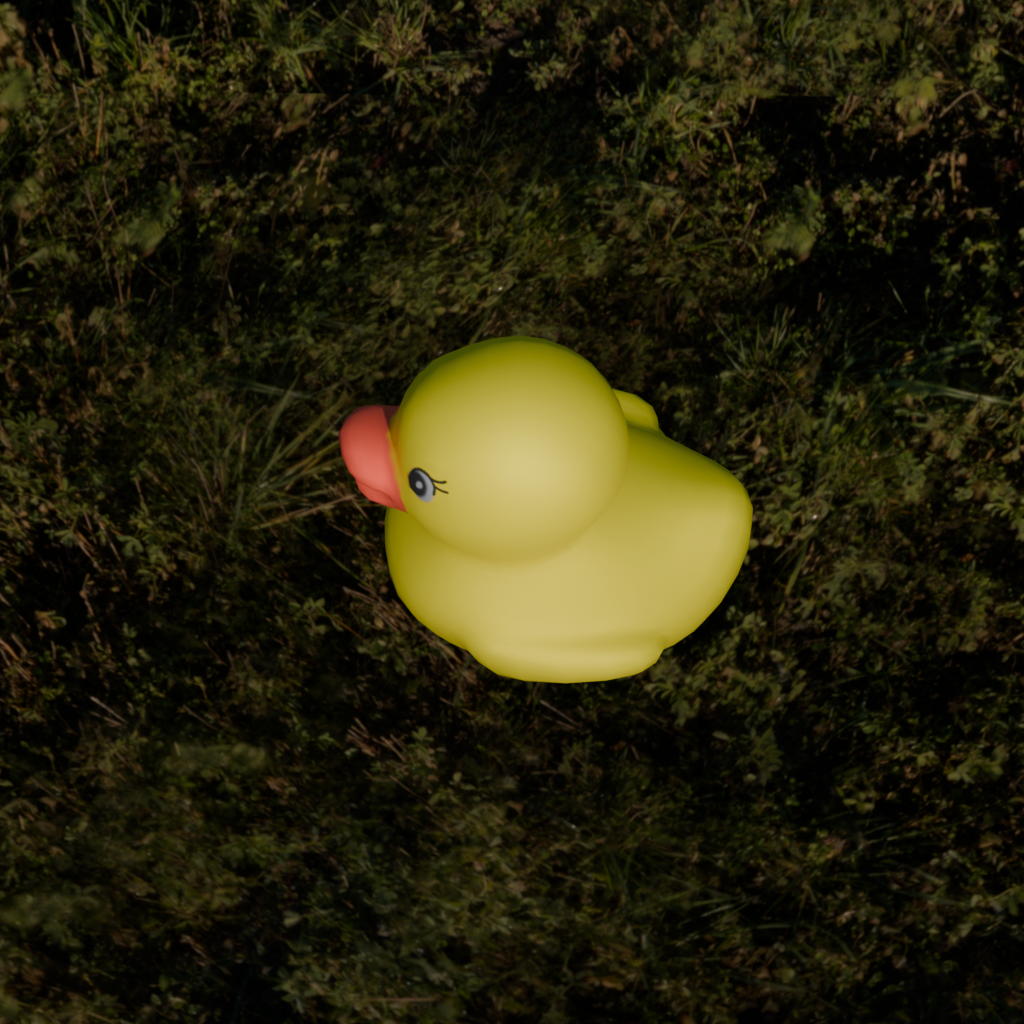
an image of a yellow rubber duck seen from <left_top> in a green field illuminated by the sun with a clear sky.